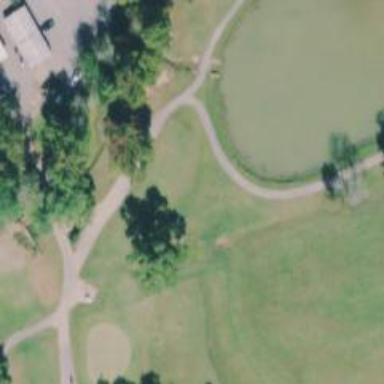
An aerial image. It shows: Service road used as golf cart path.